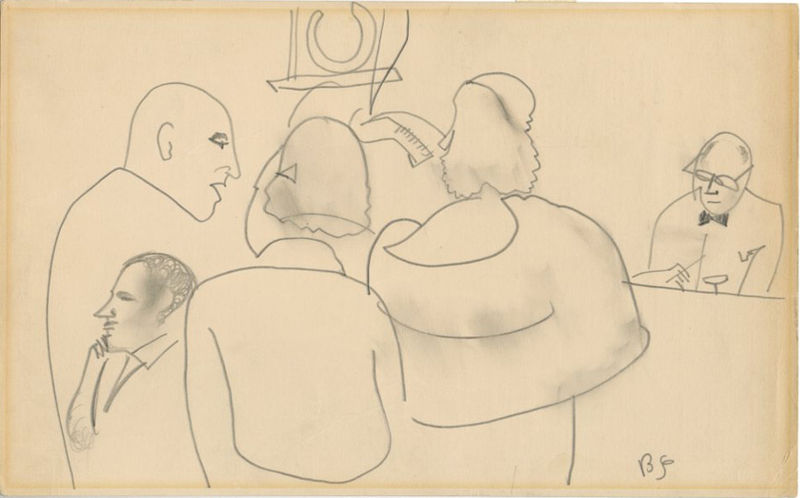
Titel: Untitled, Untitled
Künstler: Boris Grigor'ev
Standort: Amherst (Massachusetts, USA)
Institution: Mead Art Museum, Amherst College
Schlagwörter: menschen, bar, frau, skizze, zeichnung, leute, umrisse, court, crowd, gathering, men, people, white, women, black, conversation, face, gray, group, hair, ladies, meeting, nose, painting, portrait, robe, social, table, talk, talking, woman, restaurant, bleistift, entwurf, hand, profile, man, ear, head, eyes, drawing, paper, black and white, chin, coat, mouth, coats, glasses, line, sketch, glass, tie, clock, suits, mann, party, arms, cape, signature, back, bald, thinking, pencil, lines, umrisszeichnung, shading, cigarette, bank, round, shirt, drink, bow, drinking, queue, heads, bowtie, brille, moustache, monogram, club, inn, fat, cafe, martini, man and woman, waiter, azeichnung, drinks, behind, beautie, pub, b, line drawing, initials, stole, mpustache, horseshoe, bartender, bs, caot, cocktail, pianist, courtroom, bf, clerk, backs, outrageous inability to know, eye glasses, u shaped